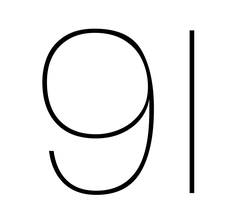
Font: Poppins-Thin